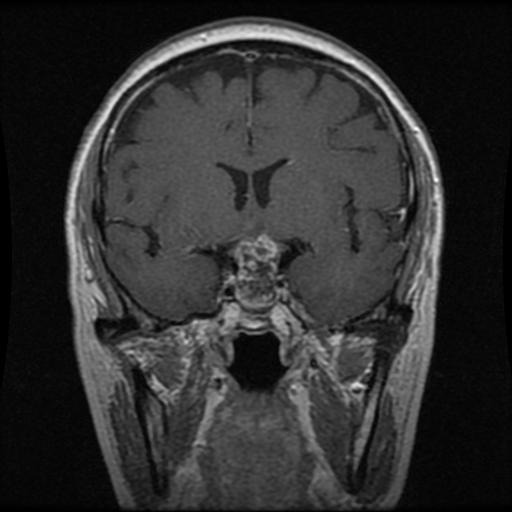
Label: pituitary